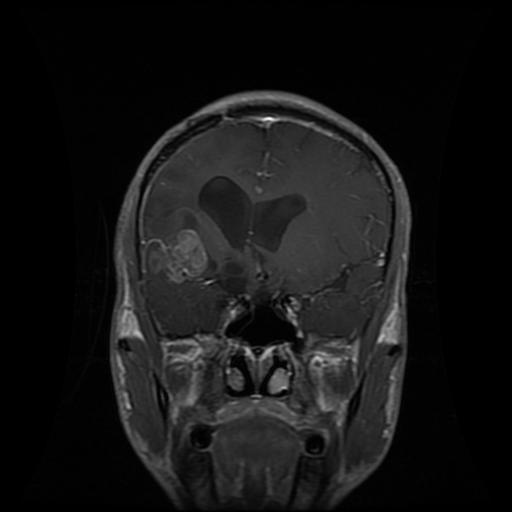
Label: glioma